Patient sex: M
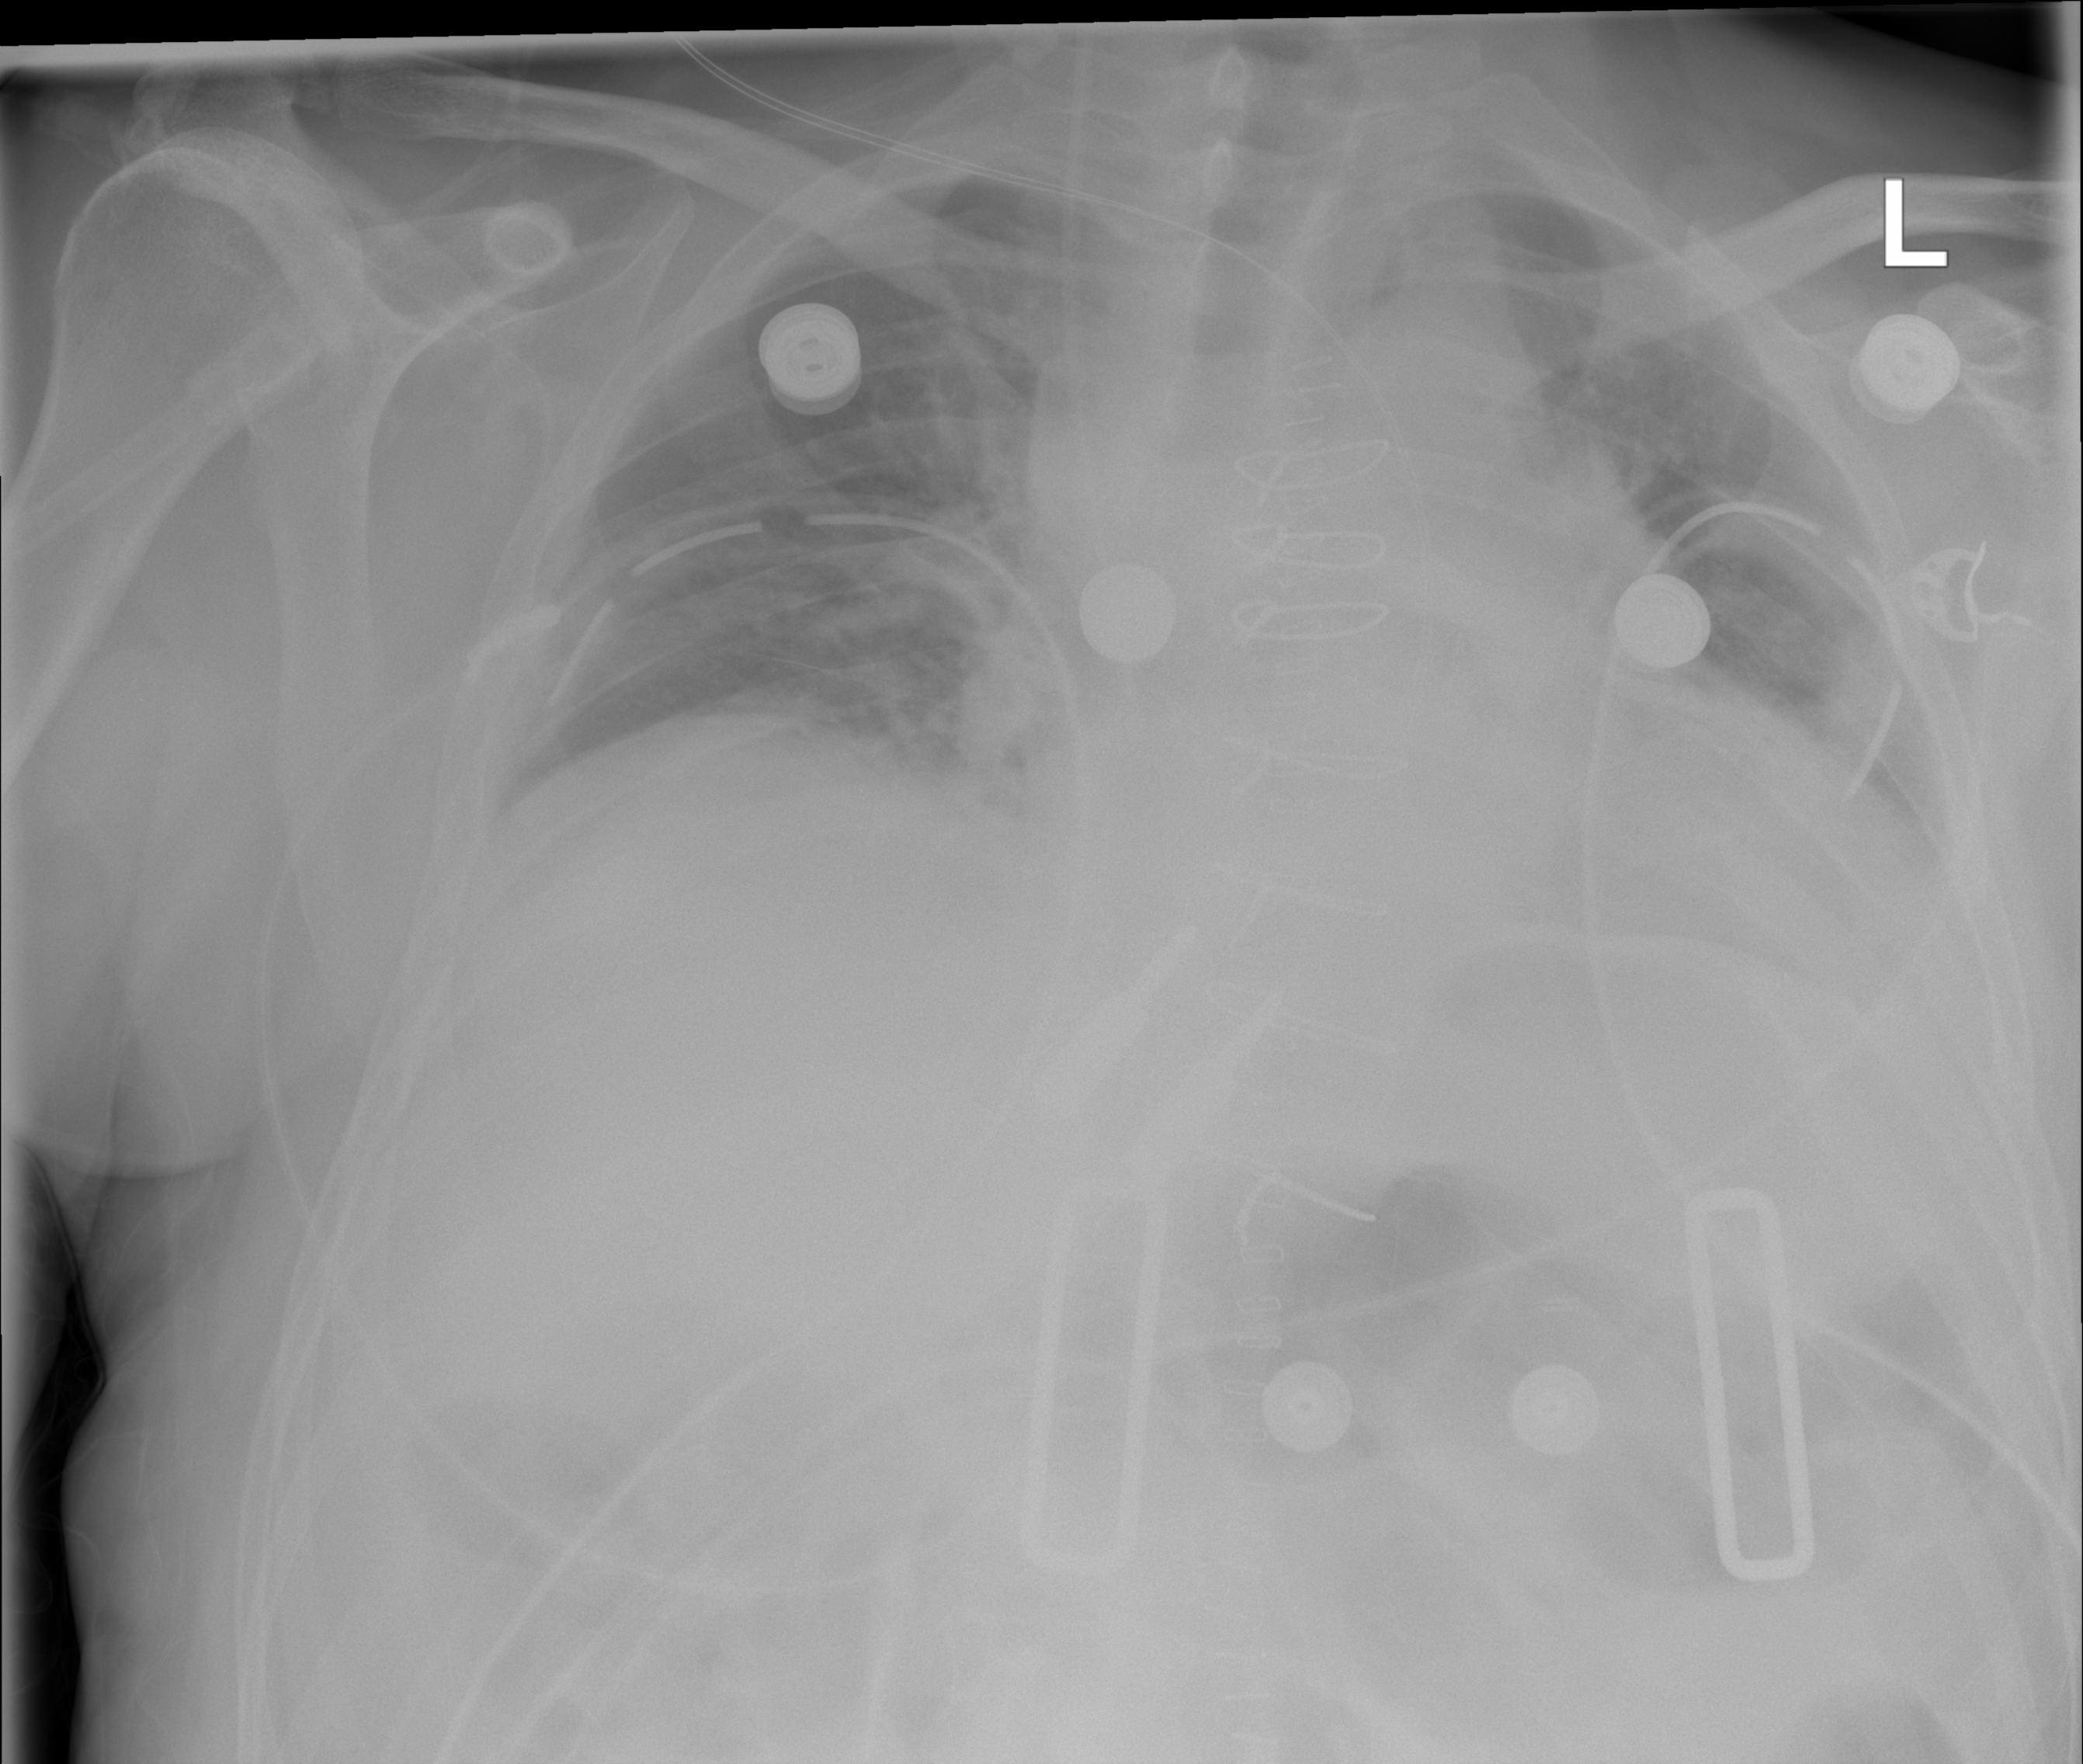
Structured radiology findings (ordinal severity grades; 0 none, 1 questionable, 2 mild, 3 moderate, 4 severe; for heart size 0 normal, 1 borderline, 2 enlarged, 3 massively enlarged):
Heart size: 2
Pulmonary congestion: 2
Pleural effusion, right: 0
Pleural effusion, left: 2
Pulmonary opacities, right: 0
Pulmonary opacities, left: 0
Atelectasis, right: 2
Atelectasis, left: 2